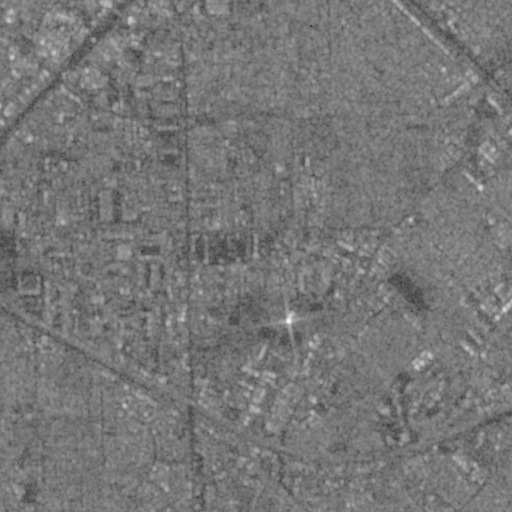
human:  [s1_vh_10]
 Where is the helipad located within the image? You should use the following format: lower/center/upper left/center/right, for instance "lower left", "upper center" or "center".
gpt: The helipad is located in the upper center of the image.
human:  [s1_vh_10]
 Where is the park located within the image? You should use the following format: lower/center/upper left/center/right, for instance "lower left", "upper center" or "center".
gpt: The park is located in the upper right of the image.
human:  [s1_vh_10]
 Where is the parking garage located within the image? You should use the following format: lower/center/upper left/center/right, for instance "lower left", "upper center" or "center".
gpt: The parking garage is located in the upper left of the image.
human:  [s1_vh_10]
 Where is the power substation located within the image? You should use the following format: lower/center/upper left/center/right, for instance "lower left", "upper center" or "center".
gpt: The power substation is located in the center of the image.
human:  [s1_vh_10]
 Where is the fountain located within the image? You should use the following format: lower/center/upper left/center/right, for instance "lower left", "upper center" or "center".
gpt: The fountain is located in the upper right of the image.
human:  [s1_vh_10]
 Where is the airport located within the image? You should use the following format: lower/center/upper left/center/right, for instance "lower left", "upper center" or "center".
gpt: There is no airport in the image.

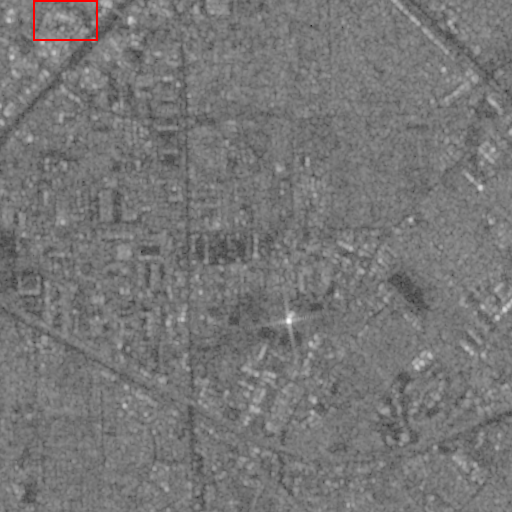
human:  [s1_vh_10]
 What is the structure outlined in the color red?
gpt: The structure outlined in red is a parking lot.
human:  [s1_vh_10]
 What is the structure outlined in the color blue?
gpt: There is no blue outline.